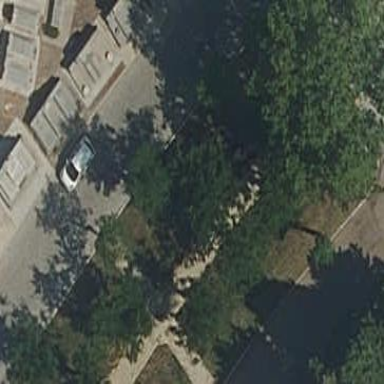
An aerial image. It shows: Garden with kerb barrier.